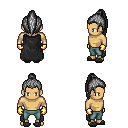
a pixel art fantasy rpg character, male body template, human, tanned skin, black cape, teal pants, gray long topknot hairstyle, gold gloves, gray slippers, four views (front, back, left, right), 2x2 character sprite sheet, small pixel art, hard edges, no anti-aliasing